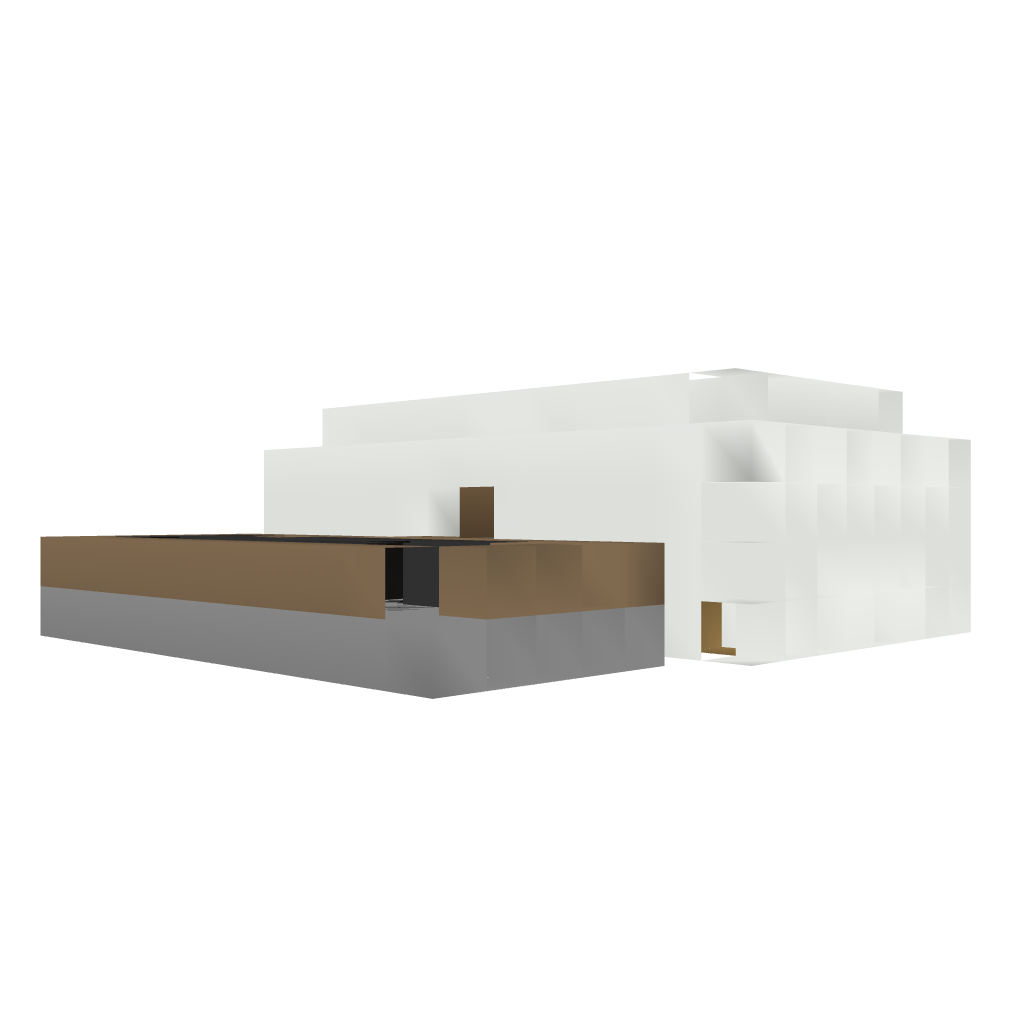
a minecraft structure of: A little small house